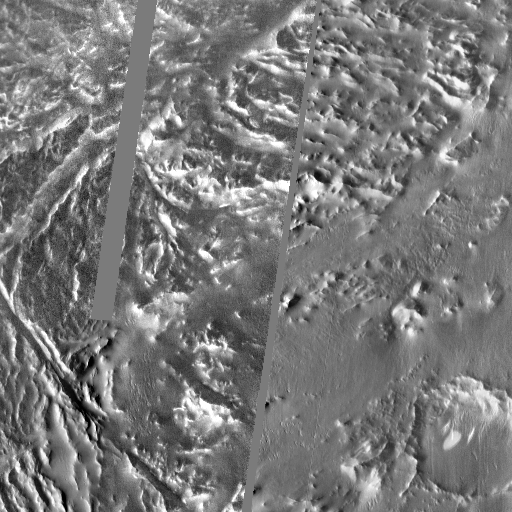
Crater classes present: Background, Buried